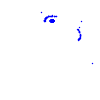
Particle: kaon